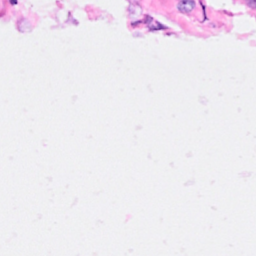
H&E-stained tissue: Breast